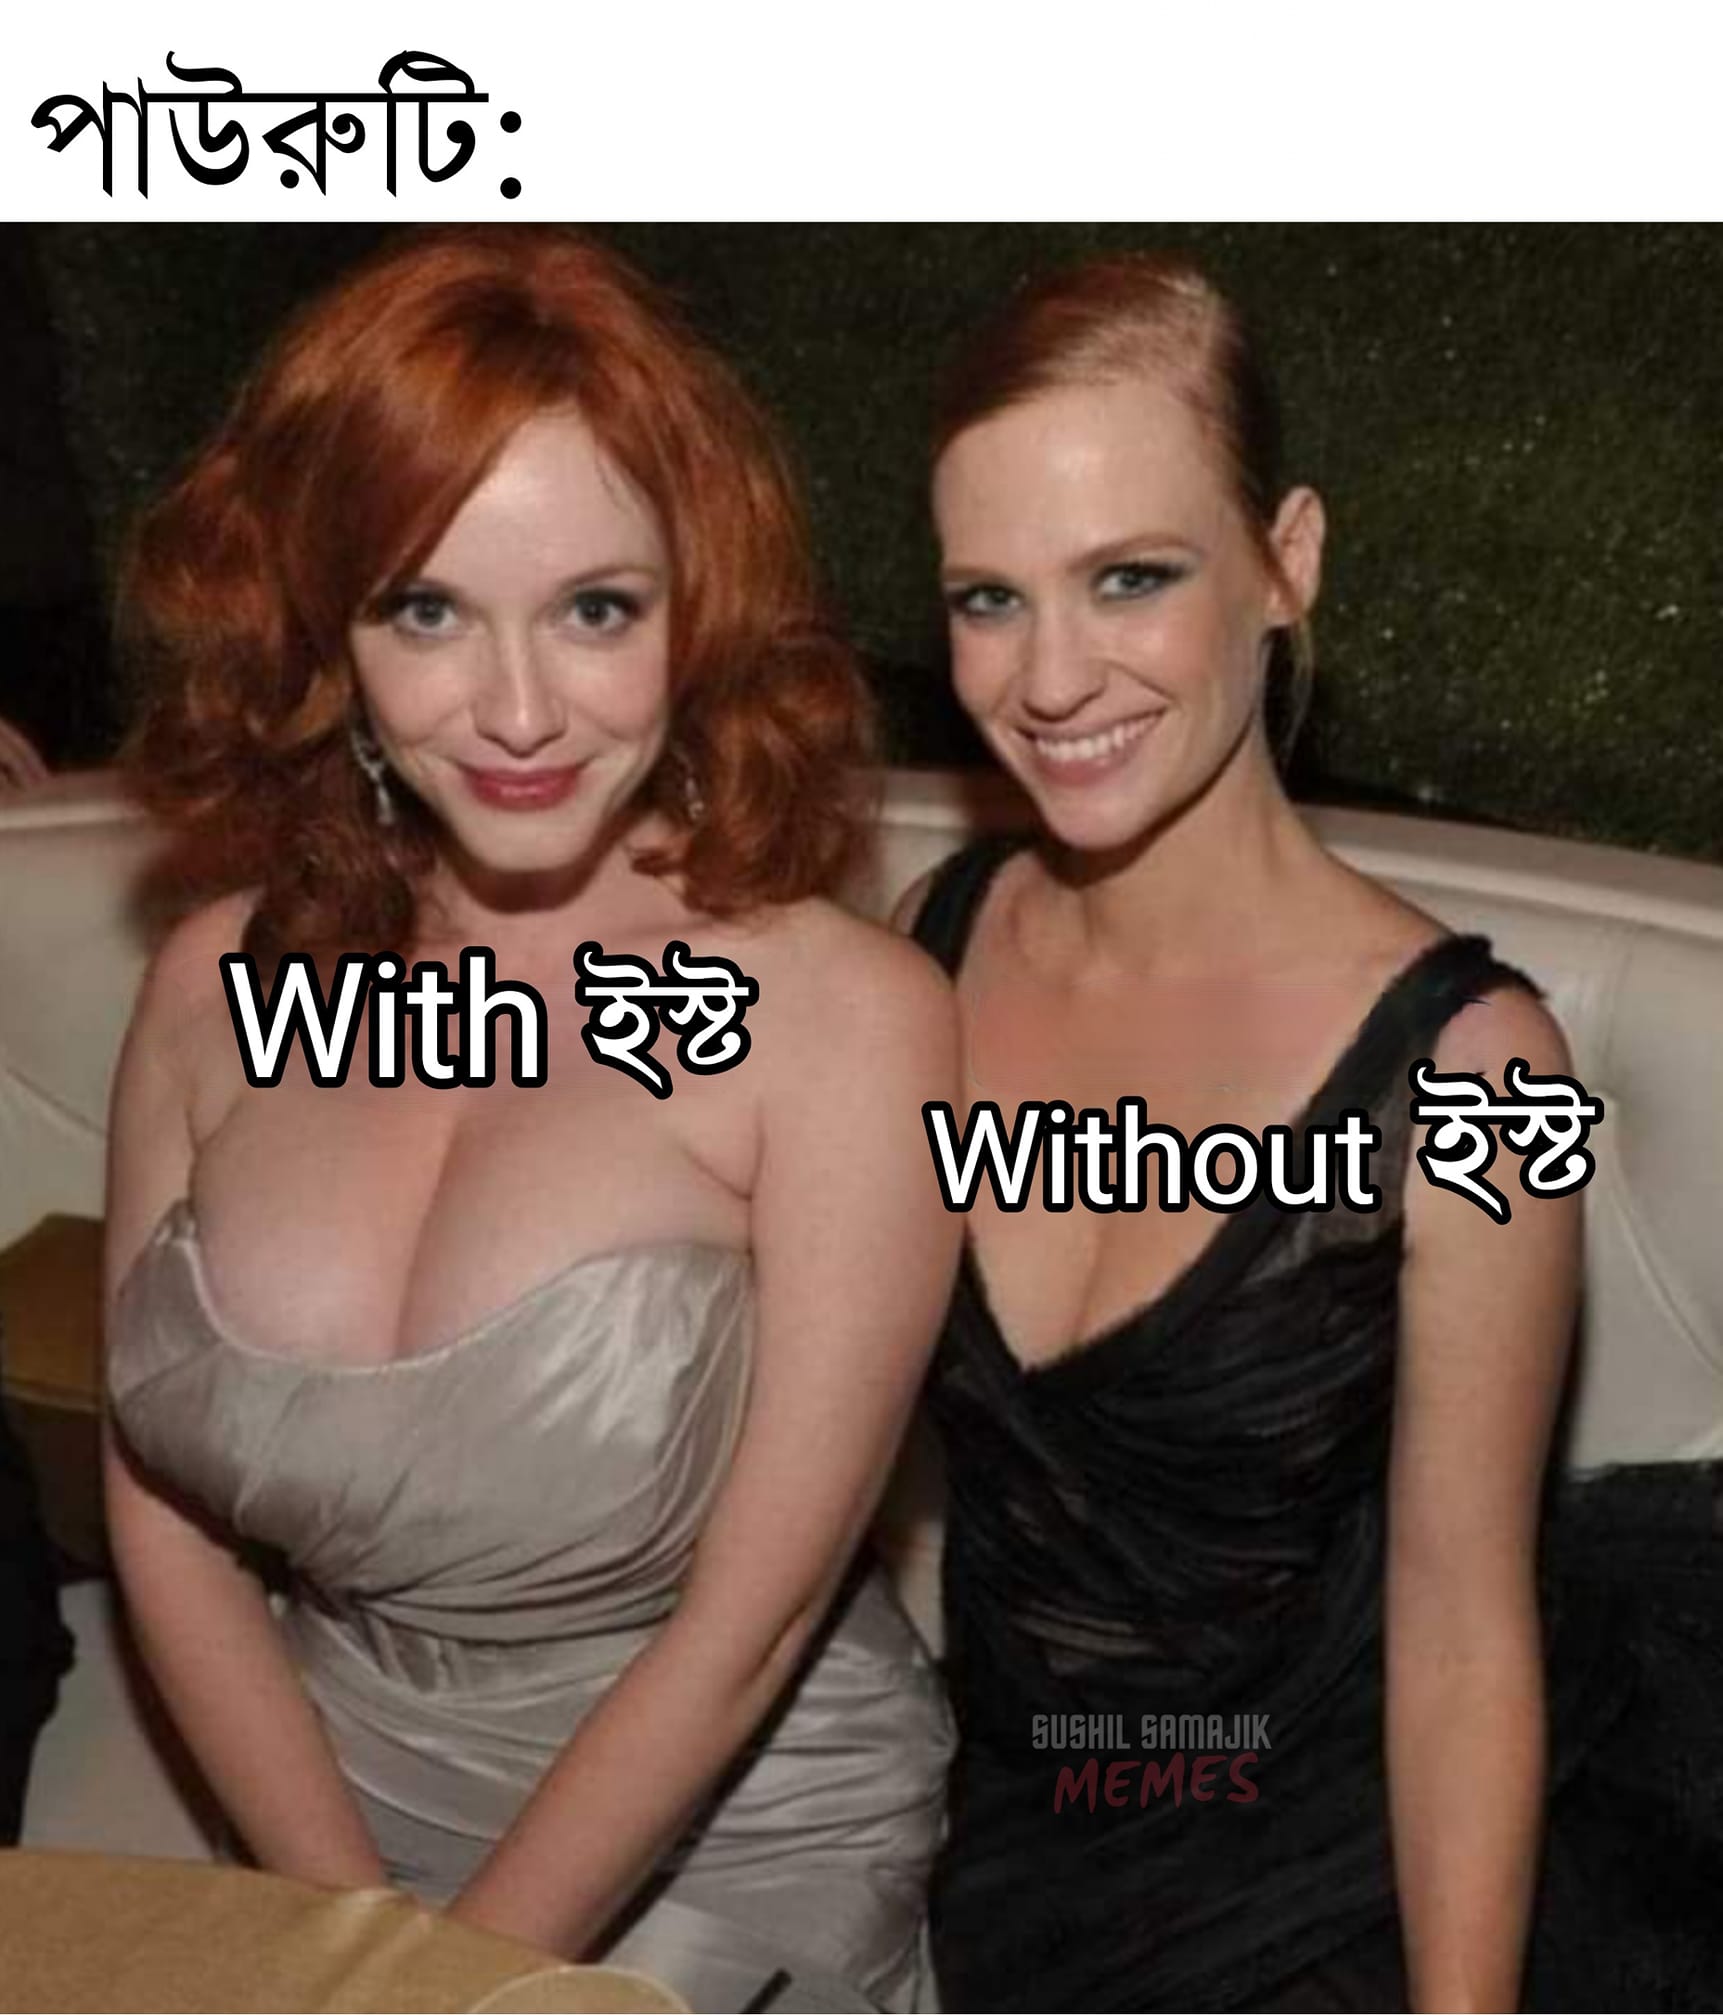
Caption: পাউরুটি :     With ইষ্ট      without ইষ্ট
Label: non-hate